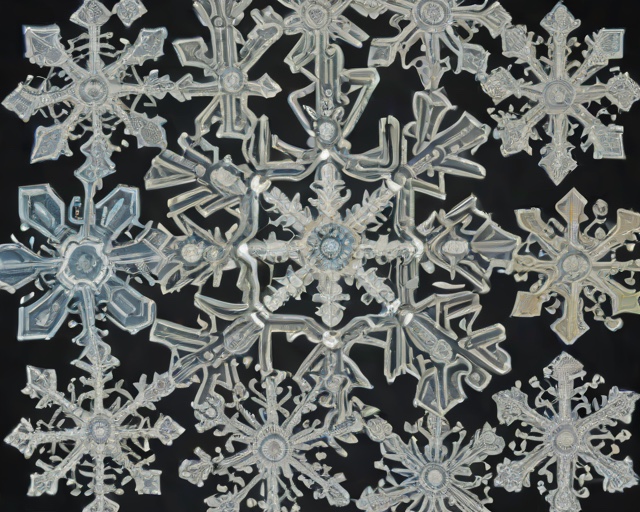
Category: Holiday